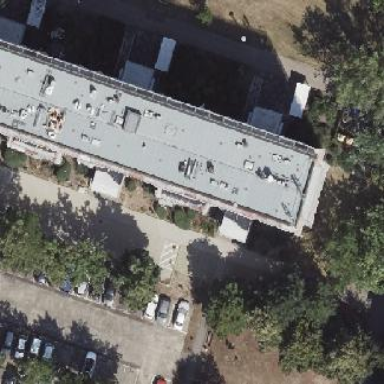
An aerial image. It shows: Building with flat roof.